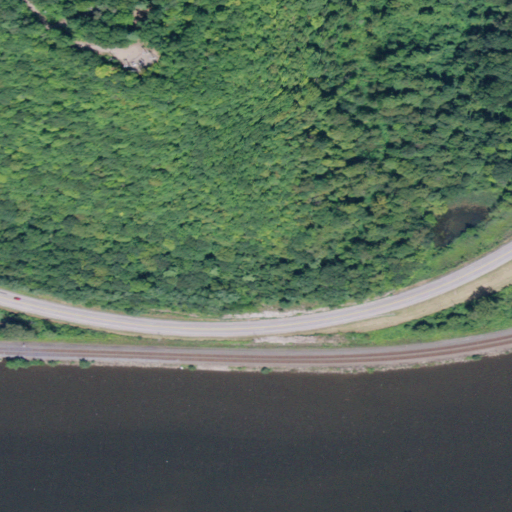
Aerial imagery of cliff(s) in New York named Big Nose containing deciduous forest, open water, mixed forest, low intensity development, open development, pasture, woody wetlands, herbaceous wetlands, barren land, and medium intensity development